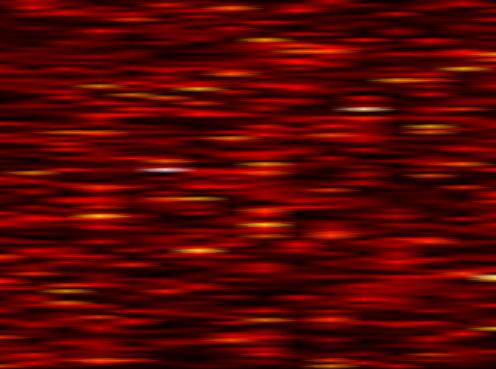
Label: OFDM